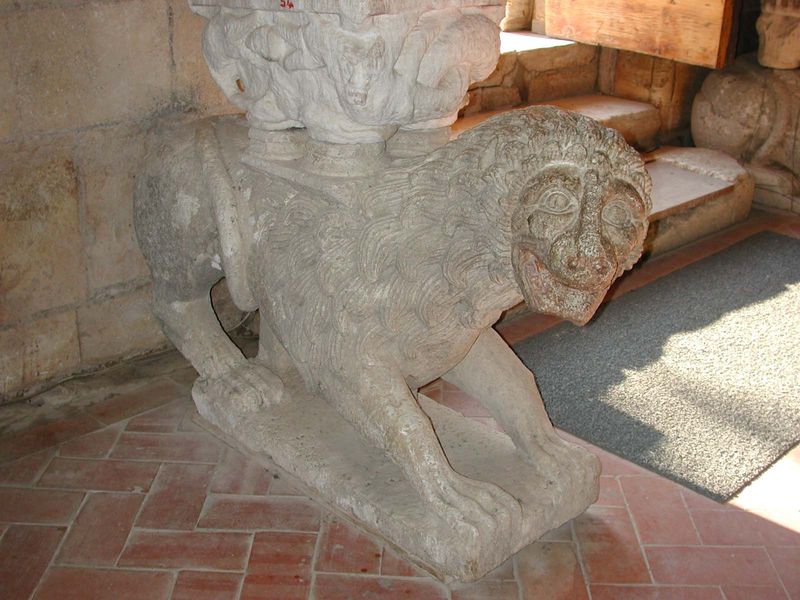
Titel: Abteikirche von Sant’ Antimo
Standort: S. Antimo, S. Antimo (EU - I - Toskana)
Schlagwörter: licht, raum, tür, tier, gesicht, stein, boden, figur, skulptur, fell, schwanz, treppe, büste, pfoten, gestalt, löwe, basis, postament, gemeißelt, fratze, romanisch, kreatur, sztatue